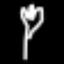
Label: fork